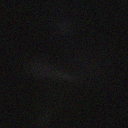
Screen state: off